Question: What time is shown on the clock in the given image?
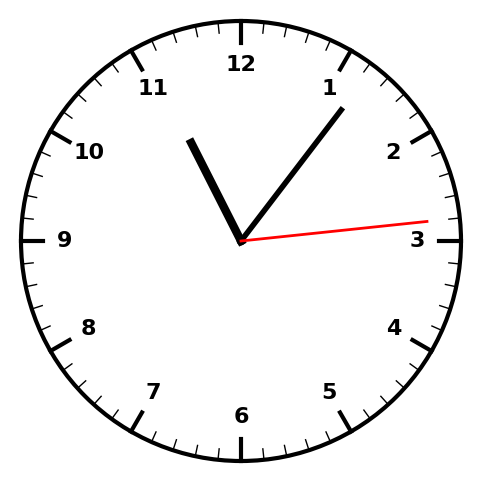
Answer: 11:06:14